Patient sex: F
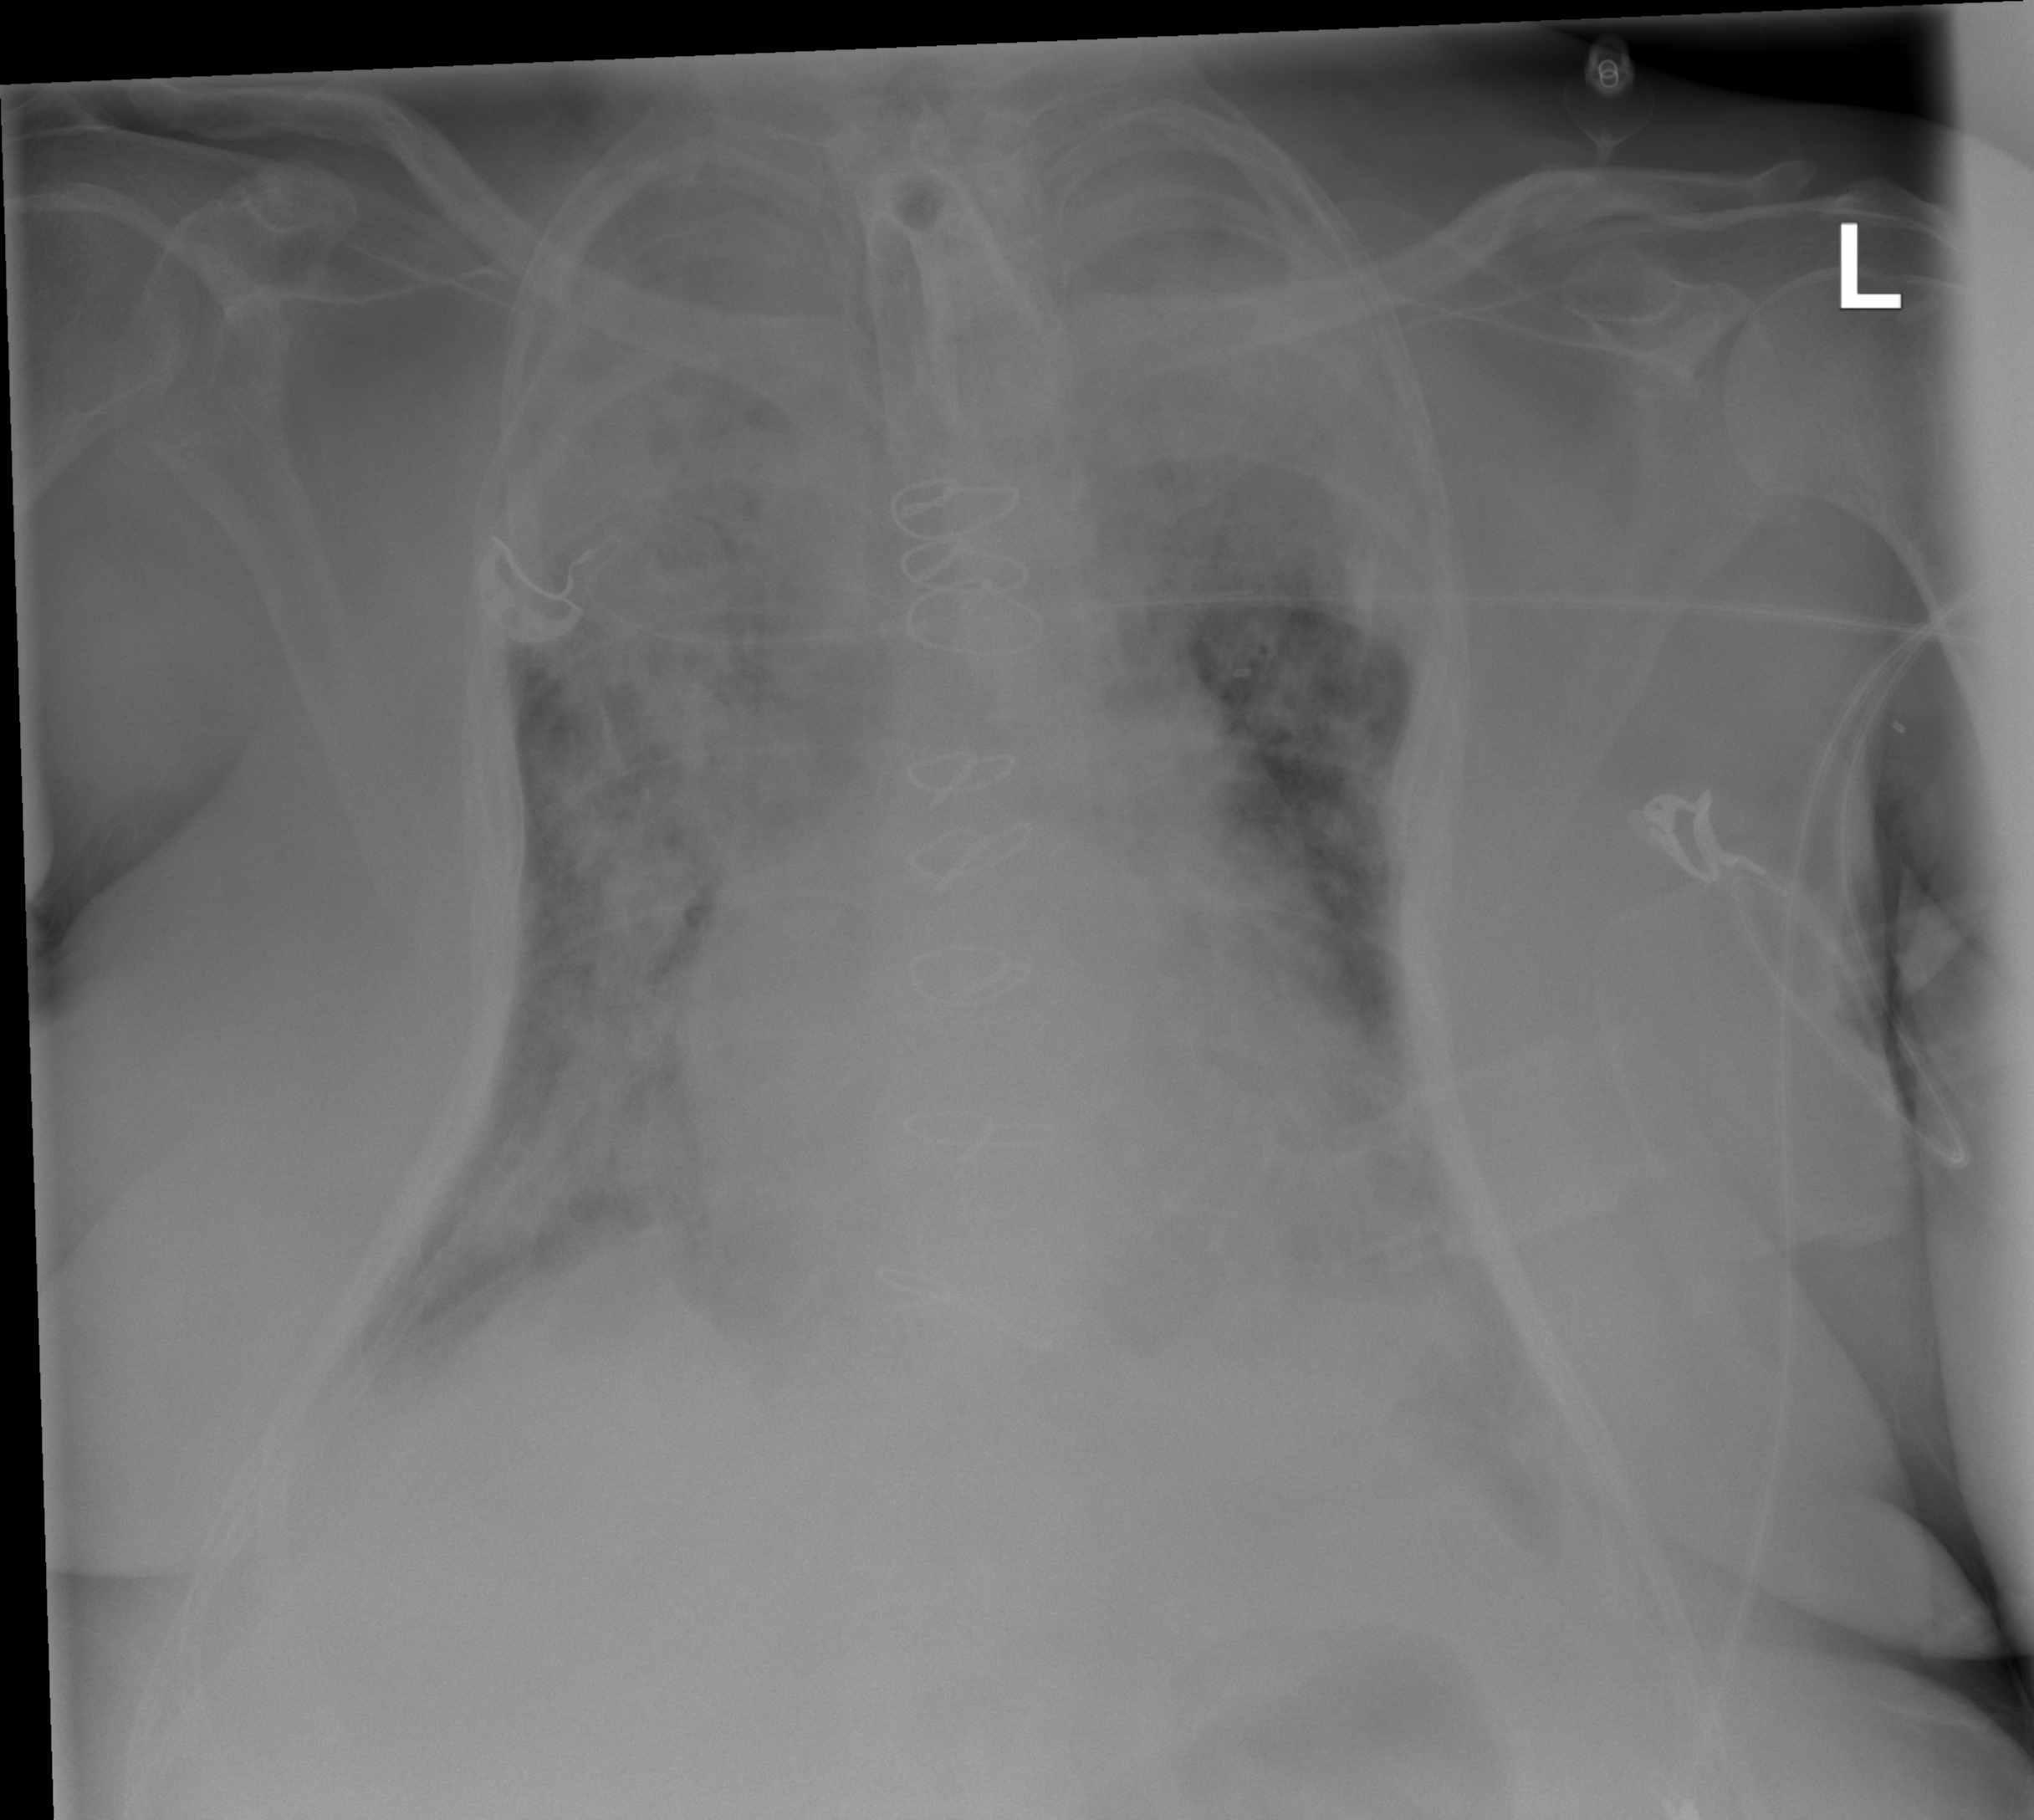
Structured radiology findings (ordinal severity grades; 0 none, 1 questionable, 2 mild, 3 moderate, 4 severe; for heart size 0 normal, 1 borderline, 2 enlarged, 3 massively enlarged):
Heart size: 2
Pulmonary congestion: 1
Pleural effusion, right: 2
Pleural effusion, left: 2
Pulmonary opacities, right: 4
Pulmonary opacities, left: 3
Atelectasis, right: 2
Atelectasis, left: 2